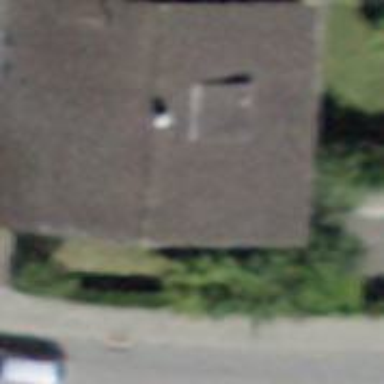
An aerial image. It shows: Residential building.